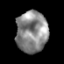
Tissue: prostate
Cell type: NK cells
Senescence score: 0.3066
Nuclear area (px): 1280
Mean DAPI intensity: 136.976